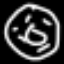
Label: donut